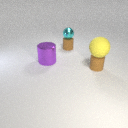
small brown rubber cylinder to the right of large purple metal cylinder